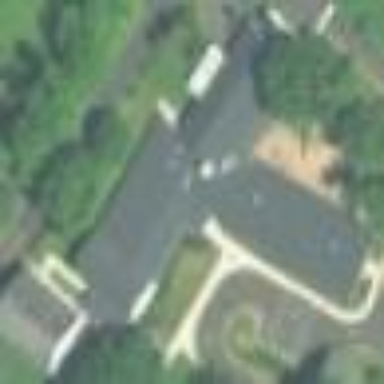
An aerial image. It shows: Building that serves as place of worship.